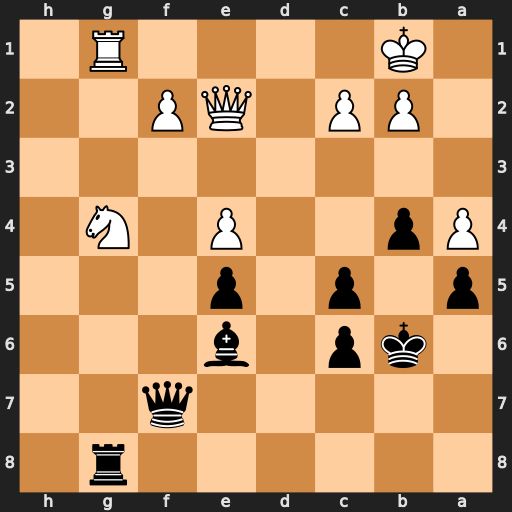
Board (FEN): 6r1/5q2/1kp1b3/p1p1p3/Pp2P1N1/8/1PP1QP2/1K4R1
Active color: b
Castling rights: -
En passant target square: -
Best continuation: Rxg4 Rxg4 Qh5